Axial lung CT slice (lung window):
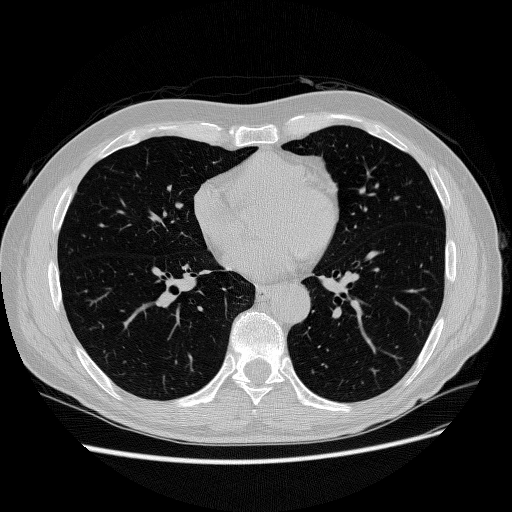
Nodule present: no